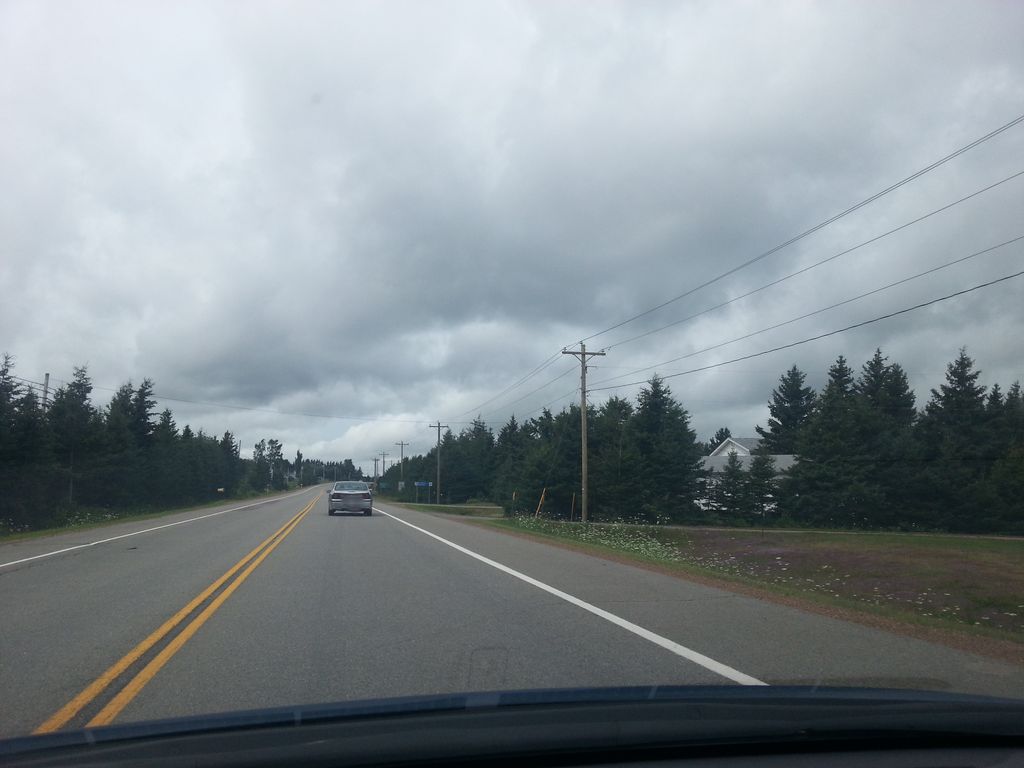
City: charlottetown